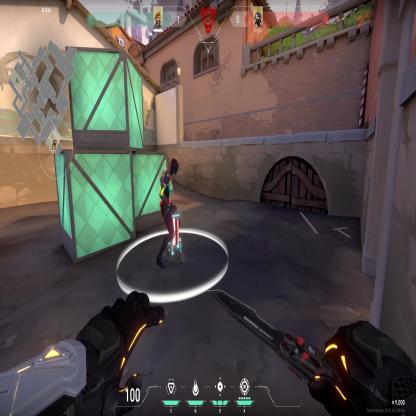
Label: planted spike ; enemy